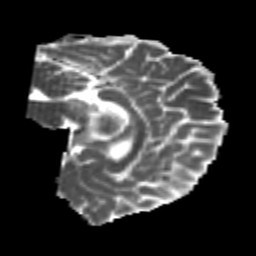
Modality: MD
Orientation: sagittal
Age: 25
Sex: male
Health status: healthy
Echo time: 0.074 s